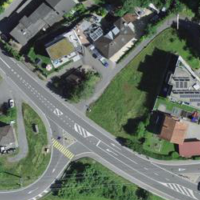
EUNIS habitat code: 57
Species observed at this site:
Milvus milvus
Lythrum salicaria